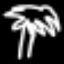
Label: palm tree